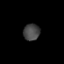
Tissue: prostate
Cell type: Fibroblasts
Senescence score: 0.7799
Nuclear area (px): 269
Mean DAPI intensity: 70.056